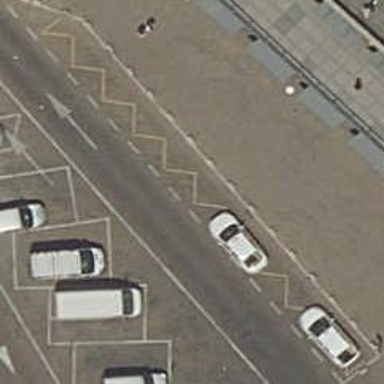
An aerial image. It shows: Taxi stand.